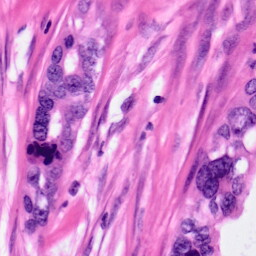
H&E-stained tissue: Pancreatic